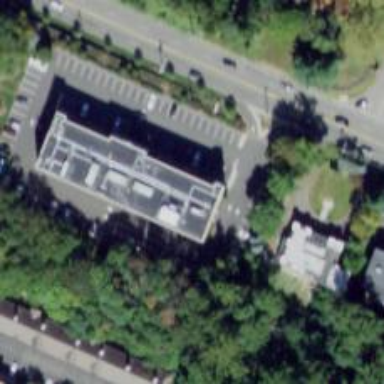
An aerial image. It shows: Transport office.